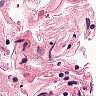
Metastatic tissue present: no